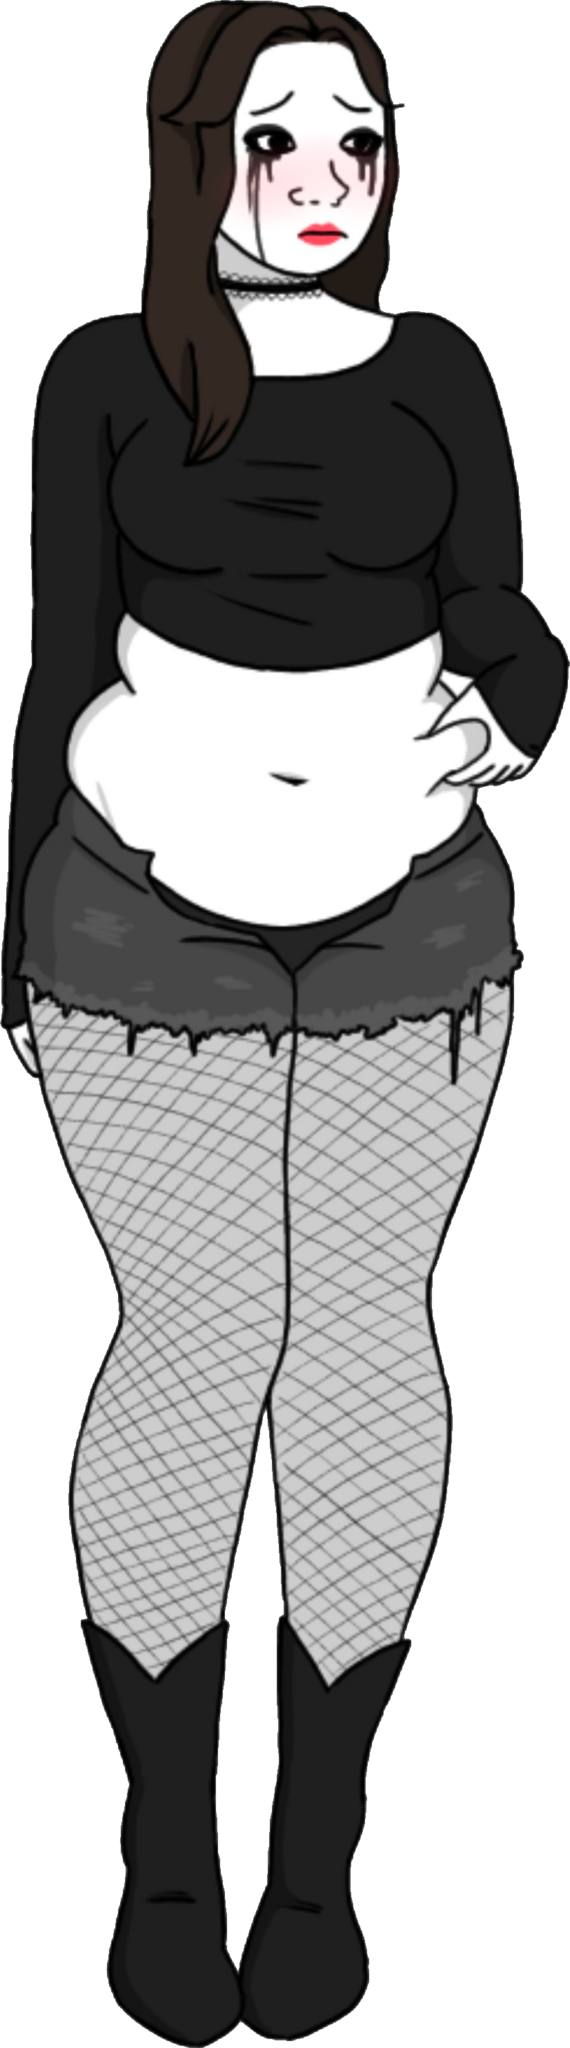
Label: 5_Trad_Wife